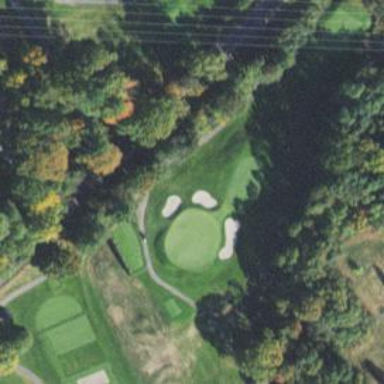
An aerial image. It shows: Golf cartpath that is also road path.